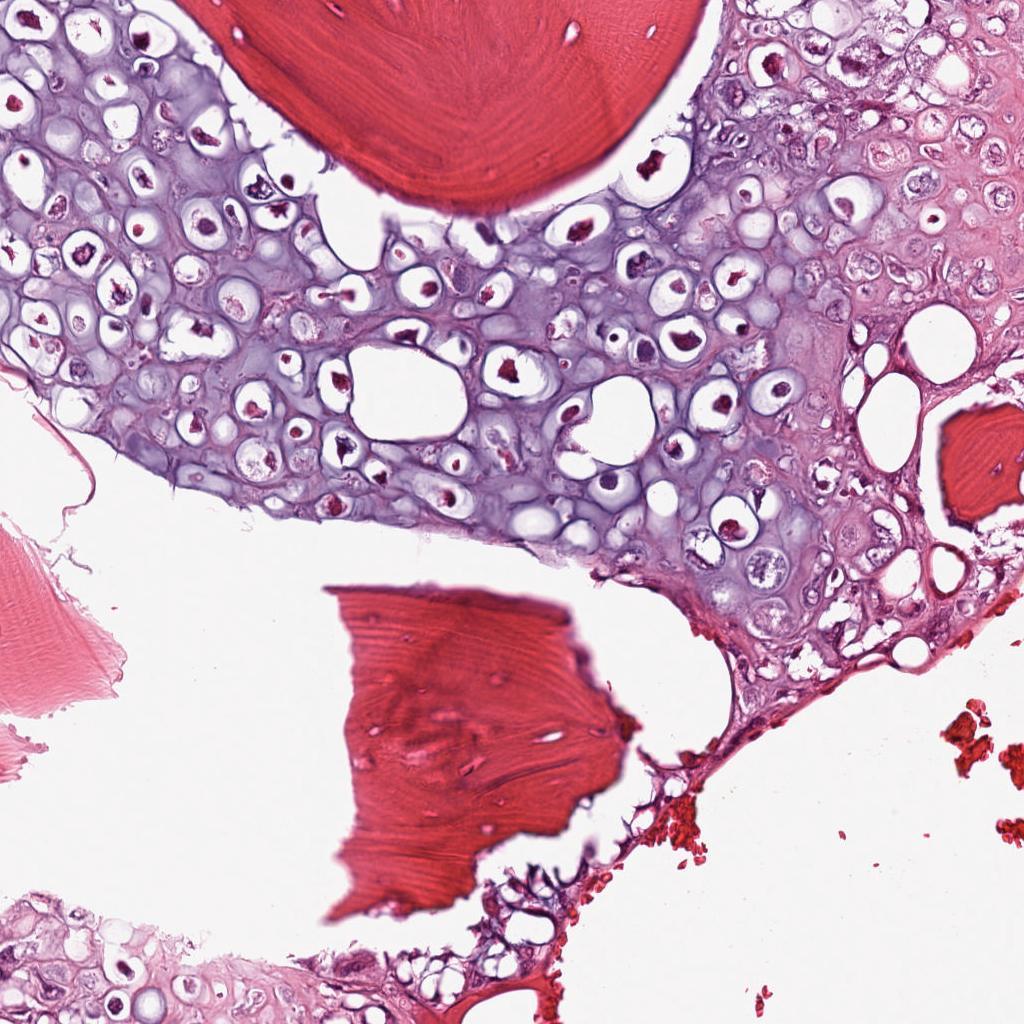
Label: Viable